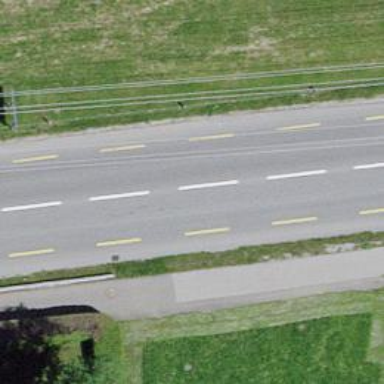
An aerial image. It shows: Secondary road with asphalt surface and designated cycle lane.